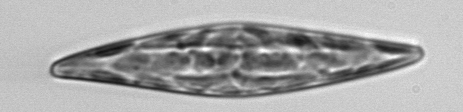
Label: Pleurosigma